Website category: jobs
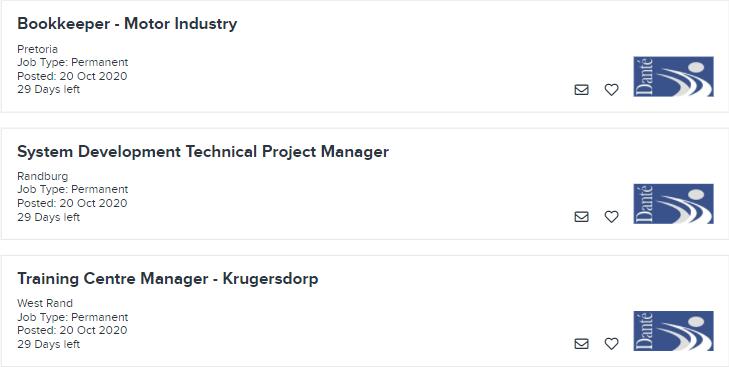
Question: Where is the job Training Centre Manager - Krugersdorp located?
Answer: West Rand

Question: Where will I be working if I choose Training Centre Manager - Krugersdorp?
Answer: West Rand

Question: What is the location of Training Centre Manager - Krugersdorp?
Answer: West Rand

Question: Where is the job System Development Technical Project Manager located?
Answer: Randburg

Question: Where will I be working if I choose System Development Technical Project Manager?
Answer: Randburg

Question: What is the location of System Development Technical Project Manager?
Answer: Randburg

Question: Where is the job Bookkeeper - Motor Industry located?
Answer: Pretoria

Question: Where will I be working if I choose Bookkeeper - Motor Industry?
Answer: Pretoria

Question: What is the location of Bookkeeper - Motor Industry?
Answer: Pretoria

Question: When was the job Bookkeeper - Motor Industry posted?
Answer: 20 Oct 2020

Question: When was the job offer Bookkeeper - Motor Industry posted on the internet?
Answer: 20 Oct 2020

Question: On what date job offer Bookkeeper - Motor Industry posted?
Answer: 20 Oct 2020

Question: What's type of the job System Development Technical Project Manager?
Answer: Job Type: Permanent

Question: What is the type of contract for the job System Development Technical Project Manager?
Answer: Job Type: Permanent

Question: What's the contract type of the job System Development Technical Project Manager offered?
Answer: Job Type: Permanent

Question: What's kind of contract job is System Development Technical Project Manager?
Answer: Job Type: Permanent

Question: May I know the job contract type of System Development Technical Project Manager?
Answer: Job Type: Permanent

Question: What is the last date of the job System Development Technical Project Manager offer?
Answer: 29 Days left

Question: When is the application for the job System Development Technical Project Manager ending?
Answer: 29 Days left

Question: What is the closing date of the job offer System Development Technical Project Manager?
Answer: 29 Days left

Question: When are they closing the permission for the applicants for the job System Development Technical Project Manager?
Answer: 29 Days left

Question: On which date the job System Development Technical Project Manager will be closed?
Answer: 29 Days left

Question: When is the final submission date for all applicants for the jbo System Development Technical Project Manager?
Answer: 29 Days left

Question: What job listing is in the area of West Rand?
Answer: Training Centre Manager - Krugersdorp

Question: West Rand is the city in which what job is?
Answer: Training Centre Manager - Krugersdorp

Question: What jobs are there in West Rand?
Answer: Training Centre Manager - Krugersdorp

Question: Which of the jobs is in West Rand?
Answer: Training Centre Manager - Krugersdorp

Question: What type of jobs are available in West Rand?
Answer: Training Centre Manager - Krugersdorp

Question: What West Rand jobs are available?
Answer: Training Centre Manager - Krugersdorp

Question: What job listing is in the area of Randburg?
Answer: System Development Technical Project Manager

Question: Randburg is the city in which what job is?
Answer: System Development Technical Project Manager

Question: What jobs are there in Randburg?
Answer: System Development Technical Project Manager

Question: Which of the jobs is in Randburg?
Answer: System Development Technical Project Manager

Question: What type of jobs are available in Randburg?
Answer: System Development Technical Project Manager

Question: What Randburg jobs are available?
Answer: System Development Technical Project Manager

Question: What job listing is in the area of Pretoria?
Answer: Bookkeeper - Motor Industry

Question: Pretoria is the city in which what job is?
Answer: Bookkeeper - Motor Industry

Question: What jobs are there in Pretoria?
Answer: Bookkeeper - Motor Industry

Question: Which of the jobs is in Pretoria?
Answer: Bookkeeper - Motor Industry

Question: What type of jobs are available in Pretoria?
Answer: Bookkeeper - Motor Industry

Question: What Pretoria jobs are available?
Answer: Bookkeeper - Motor Industry